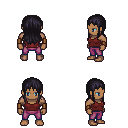
a pixel art fantasy rpg character, male body template, human, dark skin, maroon pirate shirt, magenta pants, raven unkempt hairstyle, leather bracers, four views (front, back, left, right), 2x2 character sprite sheet, small pixel art, hard edges, no anti-aliasing